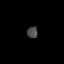
Tissue: lung
Cell type: Others
Senescence score: 0.2345
Nuclear area (px): 123
Mean DAPI intensity: 71.829